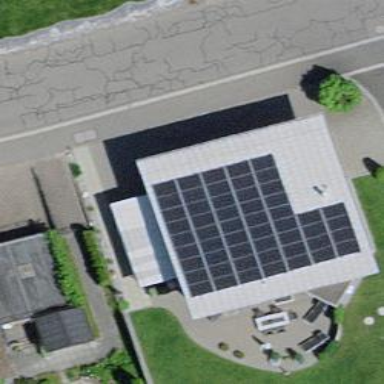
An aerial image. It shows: Solar photovoltaic panel on the roof of building used as solar power generator.